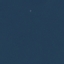
Land use / land cover: SeaLake